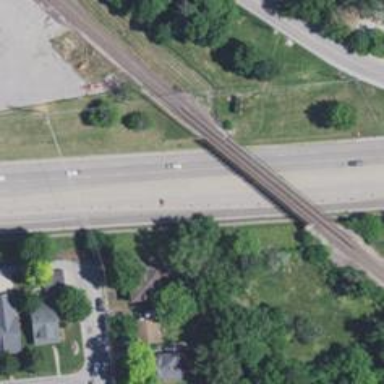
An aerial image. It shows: Railway bridge.